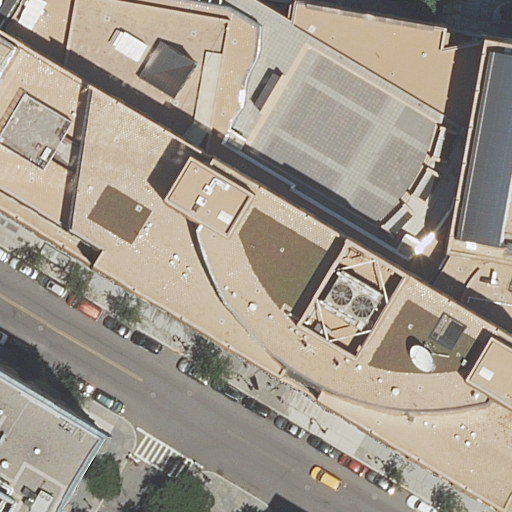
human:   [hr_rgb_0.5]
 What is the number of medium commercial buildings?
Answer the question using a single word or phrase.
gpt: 0

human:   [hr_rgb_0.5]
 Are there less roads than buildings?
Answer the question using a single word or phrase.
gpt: no

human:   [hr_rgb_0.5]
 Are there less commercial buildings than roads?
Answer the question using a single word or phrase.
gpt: yes

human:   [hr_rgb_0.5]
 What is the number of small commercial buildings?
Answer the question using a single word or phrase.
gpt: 0

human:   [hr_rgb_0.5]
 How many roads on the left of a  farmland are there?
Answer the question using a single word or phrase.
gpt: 0

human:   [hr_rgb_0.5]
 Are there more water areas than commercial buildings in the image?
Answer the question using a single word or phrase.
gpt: no

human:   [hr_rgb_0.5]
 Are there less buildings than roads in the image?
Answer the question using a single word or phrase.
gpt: yes

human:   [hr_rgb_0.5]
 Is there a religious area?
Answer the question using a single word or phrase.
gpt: no

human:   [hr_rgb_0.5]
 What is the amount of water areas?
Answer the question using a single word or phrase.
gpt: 0

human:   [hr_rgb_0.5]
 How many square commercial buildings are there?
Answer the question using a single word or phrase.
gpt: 0

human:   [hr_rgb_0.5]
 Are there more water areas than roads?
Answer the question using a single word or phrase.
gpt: no

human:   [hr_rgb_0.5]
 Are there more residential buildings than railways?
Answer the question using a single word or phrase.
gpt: yes

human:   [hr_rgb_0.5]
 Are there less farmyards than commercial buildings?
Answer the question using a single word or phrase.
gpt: no

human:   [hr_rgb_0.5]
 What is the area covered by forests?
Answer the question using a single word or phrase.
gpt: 0m2

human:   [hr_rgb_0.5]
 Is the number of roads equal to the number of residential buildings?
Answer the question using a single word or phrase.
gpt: no

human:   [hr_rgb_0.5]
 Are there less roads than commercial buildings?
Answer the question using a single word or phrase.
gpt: no

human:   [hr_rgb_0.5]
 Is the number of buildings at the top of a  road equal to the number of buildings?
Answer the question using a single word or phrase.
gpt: no

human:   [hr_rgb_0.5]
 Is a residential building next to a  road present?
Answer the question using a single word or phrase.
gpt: yes

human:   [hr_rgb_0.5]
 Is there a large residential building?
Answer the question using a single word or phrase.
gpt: yes

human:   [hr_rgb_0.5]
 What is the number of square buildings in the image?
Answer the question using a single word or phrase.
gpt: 0

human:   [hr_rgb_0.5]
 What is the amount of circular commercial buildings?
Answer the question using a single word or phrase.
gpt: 0

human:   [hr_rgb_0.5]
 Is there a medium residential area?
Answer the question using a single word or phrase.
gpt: no

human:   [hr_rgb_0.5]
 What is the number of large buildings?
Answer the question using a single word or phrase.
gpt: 2

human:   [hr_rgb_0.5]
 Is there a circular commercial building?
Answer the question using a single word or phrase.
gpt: no

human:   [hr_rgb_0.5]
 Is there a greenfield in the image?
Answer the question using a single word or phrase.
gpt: no

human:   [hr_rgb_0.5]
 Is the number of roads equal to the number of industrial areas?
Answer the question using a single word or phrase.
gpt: no

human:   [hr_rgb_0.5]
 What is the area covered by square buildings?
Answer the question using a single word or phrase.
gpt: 0m2

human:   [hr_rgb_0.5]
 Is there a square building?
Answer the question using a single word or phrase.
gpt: no

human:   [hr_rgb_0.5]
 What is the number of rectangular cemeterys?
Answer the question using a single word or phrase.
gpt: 0

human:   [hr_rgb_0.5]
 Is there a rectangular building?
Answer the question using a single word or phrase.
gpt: yes

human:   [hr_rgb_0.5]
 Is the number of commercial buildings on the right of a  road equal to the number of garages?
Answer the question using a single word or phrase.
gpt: yes

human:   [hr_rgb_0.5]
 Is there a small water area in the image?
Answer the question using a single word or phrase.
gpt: no

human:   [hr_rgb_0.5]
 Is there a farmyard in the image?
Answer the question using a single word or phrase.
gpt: no

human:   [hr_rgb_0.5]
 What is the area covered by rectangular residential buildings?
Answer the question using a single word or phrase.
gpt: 1125m2

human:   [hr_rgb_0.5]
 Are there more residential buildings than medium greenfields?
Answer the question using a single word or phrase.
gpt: yes

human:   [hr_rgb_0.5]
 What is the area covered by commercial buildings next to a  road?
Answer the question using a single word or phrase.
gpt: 0m2